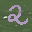
Label: 2